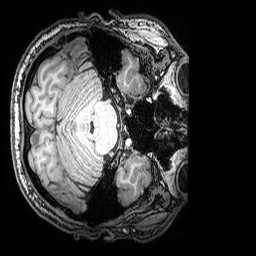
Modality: T1w
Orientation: axial
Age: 31
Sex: male
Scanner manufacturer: siemens
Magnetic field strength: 3 T
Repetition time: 2.53 s
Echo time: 0.00388 s